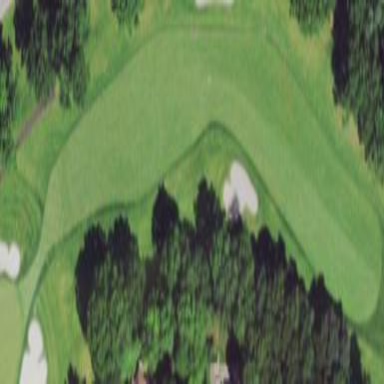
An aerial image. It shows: Golf fairway surrounded by grass.